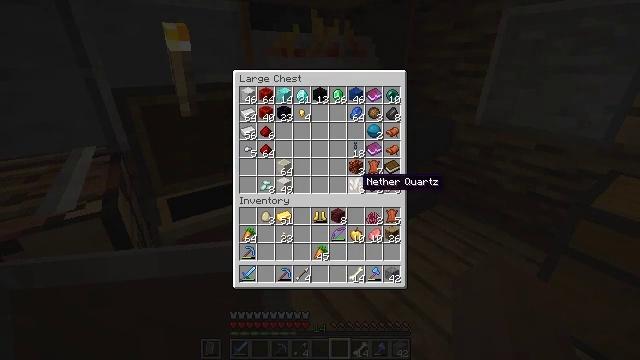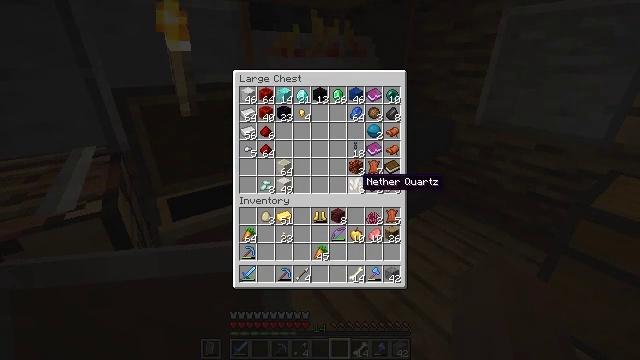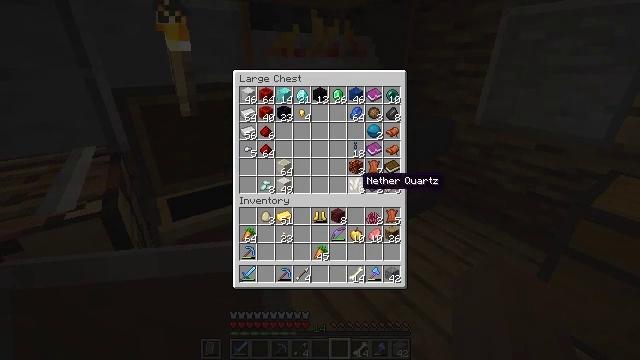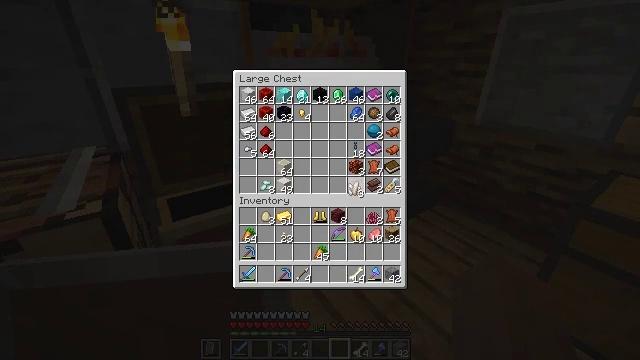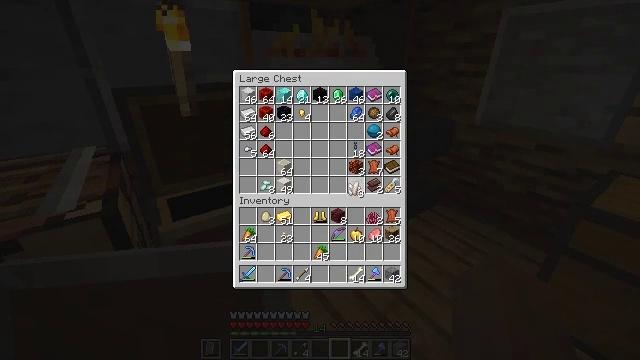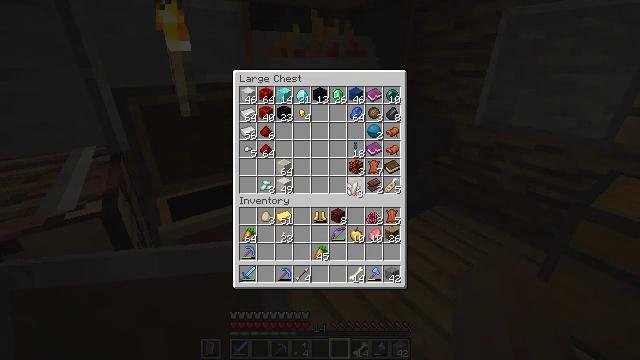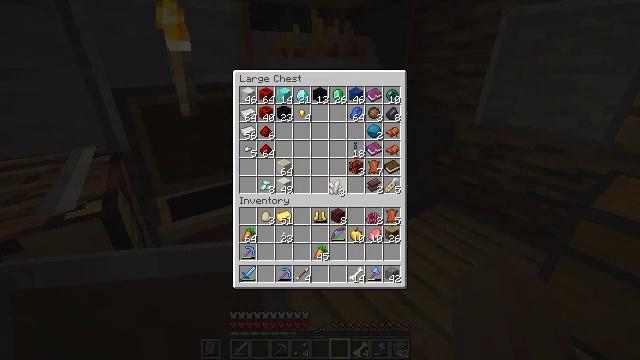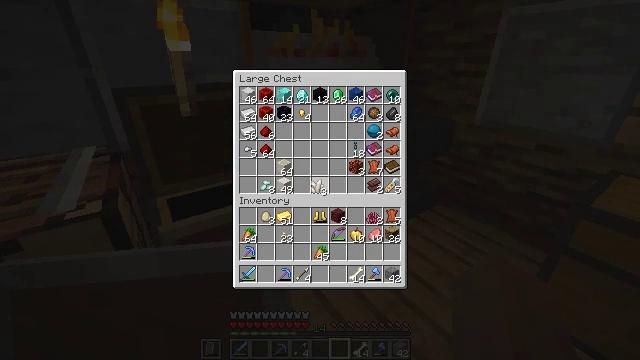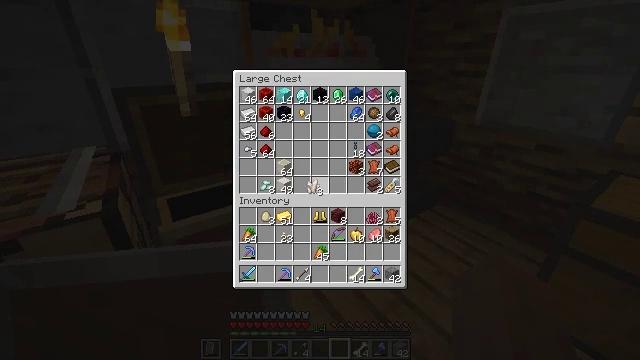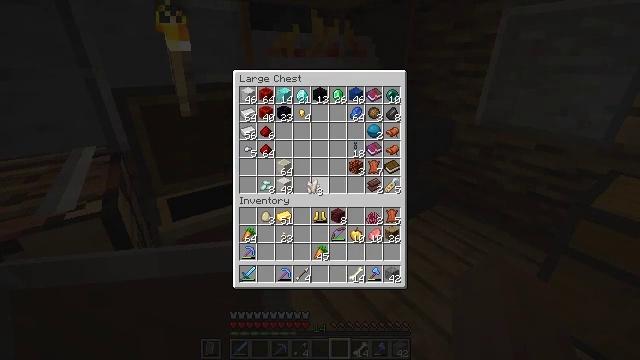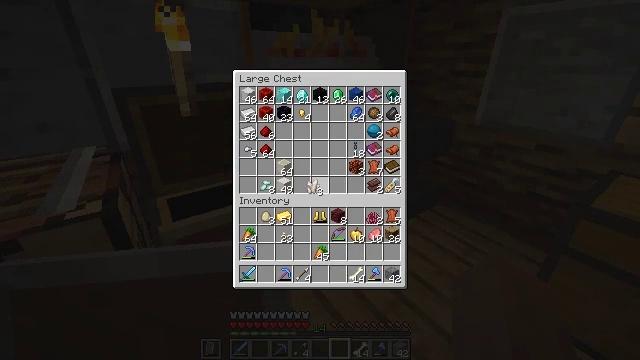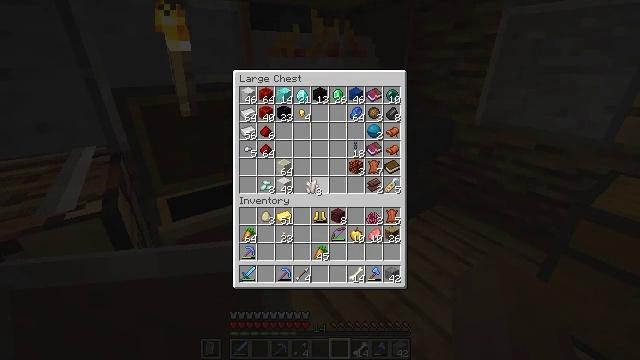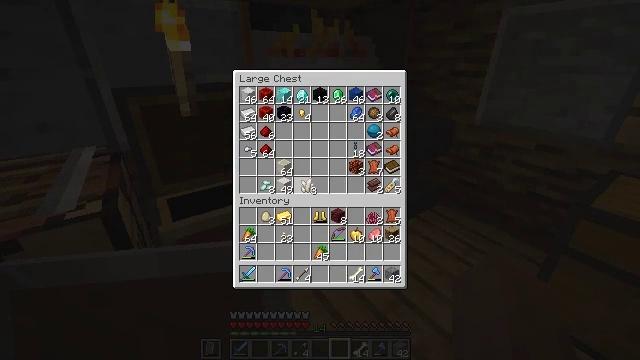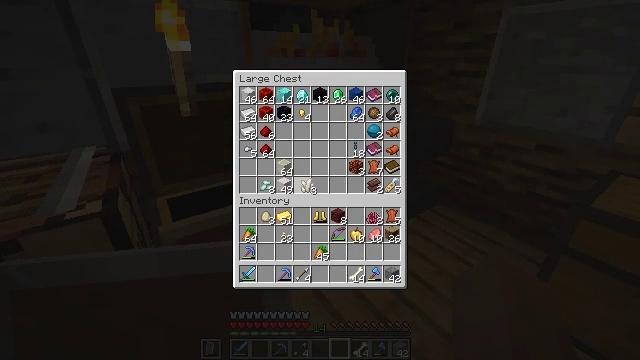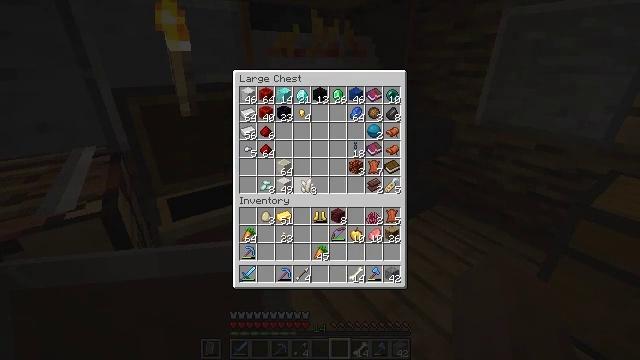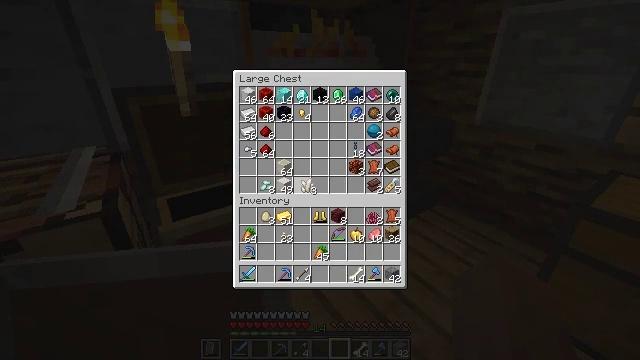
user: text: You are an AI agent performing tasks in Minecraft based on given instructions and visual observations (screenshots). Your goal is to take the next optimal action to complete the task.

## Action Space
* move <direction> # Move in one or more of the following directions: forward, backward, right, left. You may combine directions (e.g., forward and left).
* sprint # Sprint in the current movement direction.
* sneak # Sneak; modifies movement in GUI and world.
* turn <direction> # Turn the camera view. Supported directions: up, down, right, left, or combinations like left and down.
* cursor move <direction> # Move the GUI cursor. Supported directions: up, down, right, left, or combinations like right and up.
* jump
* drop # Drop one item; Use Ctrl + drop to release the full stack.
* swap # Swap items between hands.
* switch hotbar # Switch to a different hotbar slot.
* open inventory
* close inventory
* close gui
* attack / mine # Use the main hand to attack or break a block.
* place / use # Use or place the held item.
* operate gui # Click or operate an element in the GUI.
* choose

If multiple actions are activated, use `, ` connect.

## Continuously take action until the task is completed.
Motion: motion action
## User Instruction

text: Drop crimson roots.
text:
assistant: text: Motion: no_op
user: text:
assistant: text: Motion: no_op
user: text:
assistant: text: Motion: operate gui
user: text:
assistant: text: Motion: operate gui
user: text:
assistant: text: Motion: operate gui
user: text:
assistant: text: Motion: cursor move left
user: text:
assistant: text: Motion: cursor move left
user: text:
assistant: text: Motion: no_op
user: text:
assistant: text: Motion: no_op
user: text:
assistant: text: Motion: no_op
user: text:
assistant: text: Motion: no_op
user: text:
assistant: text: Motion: no_op
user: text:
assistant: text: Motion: operate gui
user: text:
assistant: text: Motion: operate gui
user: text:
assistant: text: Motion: operate gui
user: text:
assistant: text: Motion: no_op
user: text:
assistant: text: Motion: no_op
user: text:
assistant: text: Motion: no_op
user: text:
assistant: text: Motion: no_op
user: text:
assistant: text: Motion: no_op
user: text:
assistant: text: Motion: no_op
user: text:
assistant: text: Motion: no_op
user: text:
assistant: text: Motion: no_op
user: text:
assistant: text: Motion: no_op
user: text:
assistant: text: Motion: no_op
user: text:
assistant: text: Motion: no_op
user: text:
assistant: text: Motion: operate gui
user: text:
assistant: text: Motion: operate gui
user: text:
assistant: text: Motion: cursor move up, operate gui
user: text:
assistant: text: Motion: cursor move up